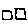
Label: square